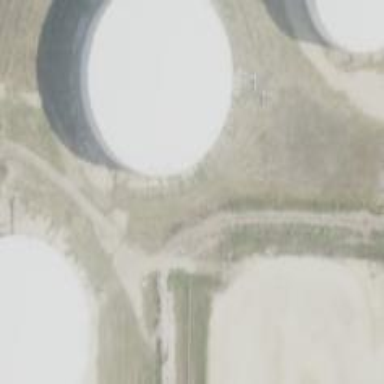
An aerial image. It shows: Storage tank which is man-made.